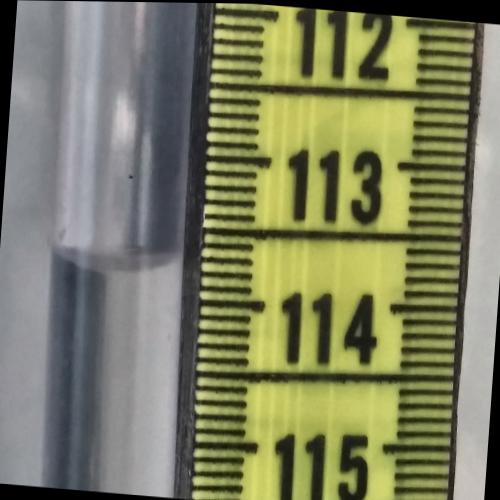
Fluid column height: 113.7 cm